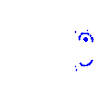
Particle: pion